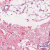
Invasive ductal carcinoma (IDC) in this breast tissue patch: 0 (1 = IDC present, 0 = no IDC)